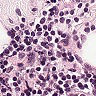
Metastatic tissue present: no